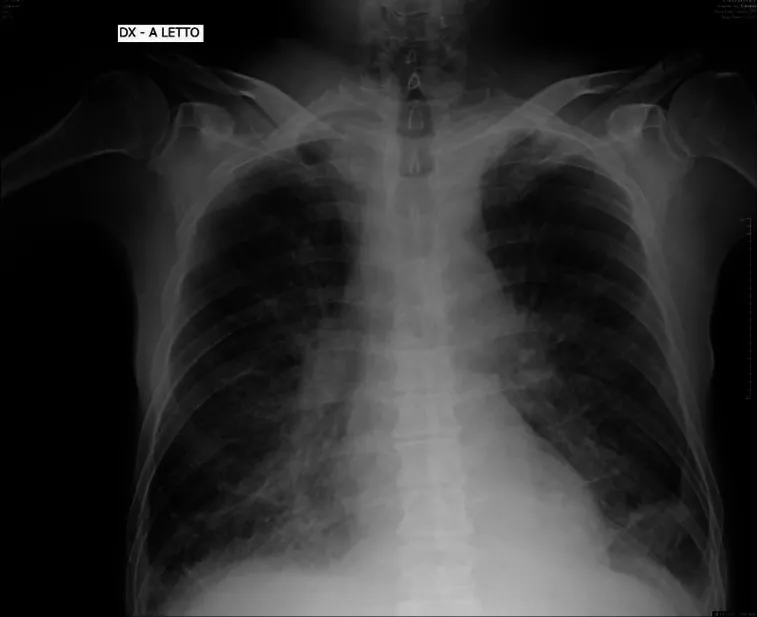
Emergency chest X-ray with severe interstitial edema.
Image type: radiology (x_ray)